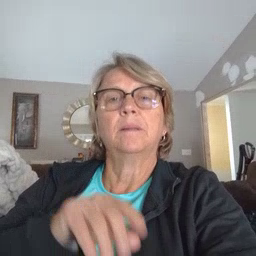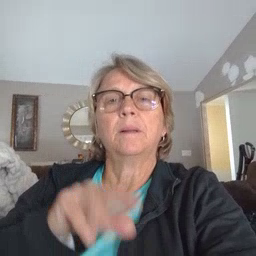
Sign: drink